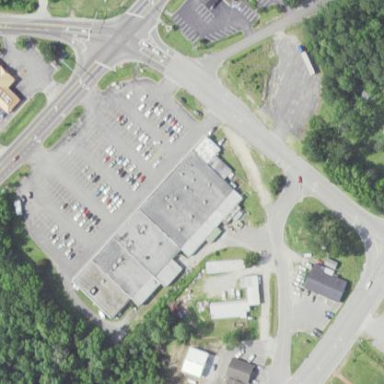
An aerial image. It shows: Retail building.